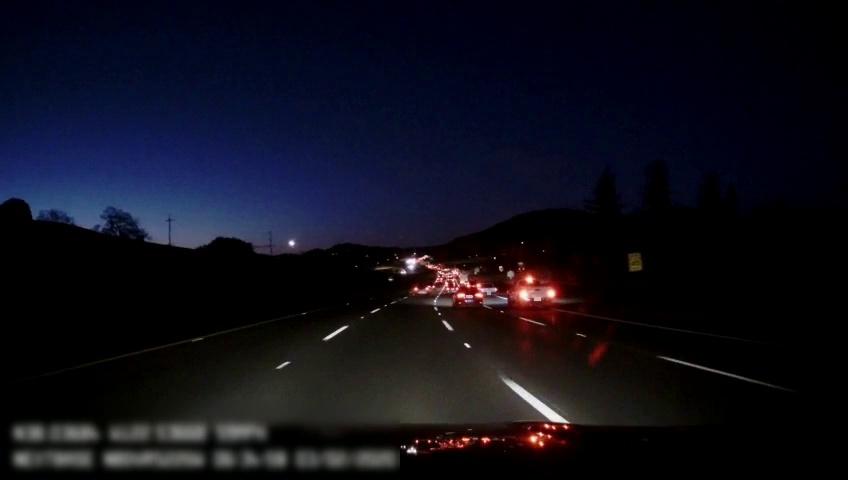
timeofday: Night
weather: Other
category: Drivable Space
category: Vehicles | SUV
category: Vehicles | Car
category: Vehicles | SUV
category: Vehicles | Truck
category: Vehicles | Truck
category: Lanes | Alternate Lane
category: Lanes | Current Lane
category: Lanes | Current Lane
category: Lanes | Alternate Lane
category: Lanes | Alternate Lane
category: Traffic | Signs